Interaction volume radius: 10 \u00c5
Interaction volume height: 15 \u00c5
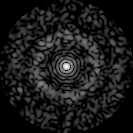
Disorder parameter: 0.8638